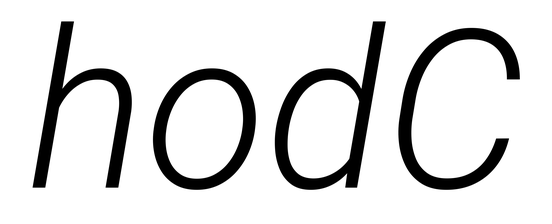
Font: Roboto-Italic_Light_Italic